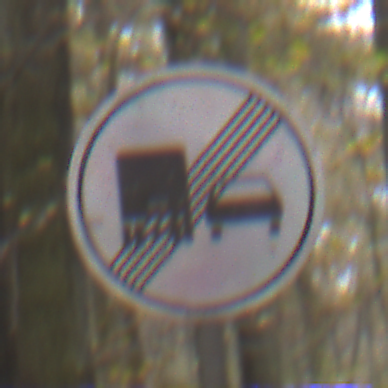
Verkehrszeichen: EndeUeberholverbotKraftfahrzeuge
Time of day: MorningAfternoon
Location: Outdoor (Nature)
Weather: Overcast
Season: Autumn
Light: Natural